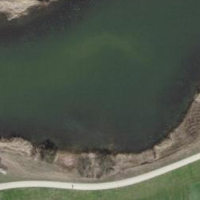
EUNIS habitat code: 14
Species observed at this site:
Milvus milvus
Anser anser
Pseudochorthippus parallelus
Lysimachia vulgaris
Lanius excubitor